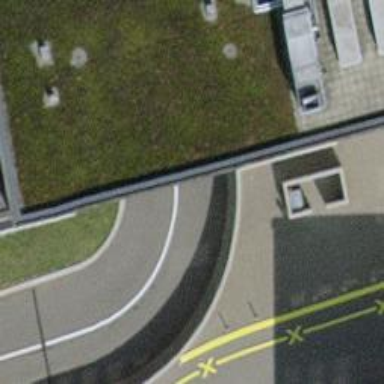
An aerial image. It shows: Parking entrance.